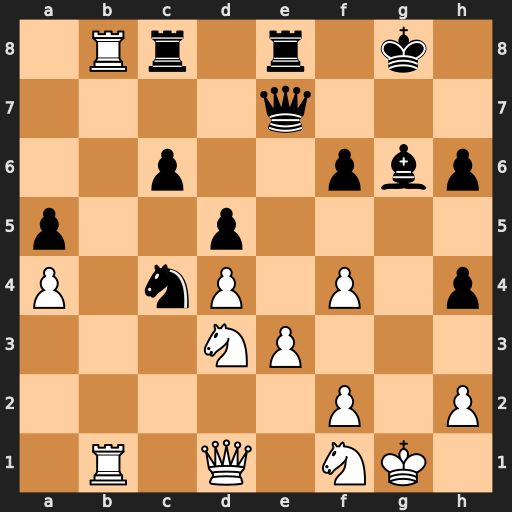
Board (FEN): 1Rr1r1k1/4q3/2p2pbp/p2p4/P1nP1P1p/3NP3/5P1P/1R1Q1NK1
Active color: w
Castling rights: -
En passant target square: -
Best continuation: Rxc8 Rxc8 Qg4